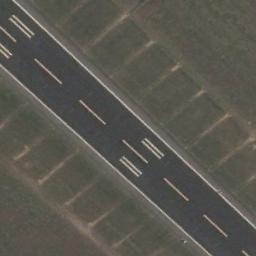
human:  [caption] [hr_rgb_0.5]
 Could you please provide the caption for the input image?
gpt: The runway is on the bare land .

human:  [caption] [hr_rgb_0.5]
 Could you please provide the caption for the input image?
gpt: There is a green lawn next to the runway, With white dashes of varying thickness on the runway .

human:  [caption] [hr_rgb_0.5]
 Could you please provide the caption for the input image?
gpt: The runway is marked with lines .

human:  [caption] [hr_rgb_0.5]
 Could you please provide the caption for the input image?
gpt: The runway with several touchdown zone markings goes through the lawn .

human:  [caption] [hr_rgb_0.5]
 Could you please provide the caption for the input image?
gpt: There are green lawns beside the runway .